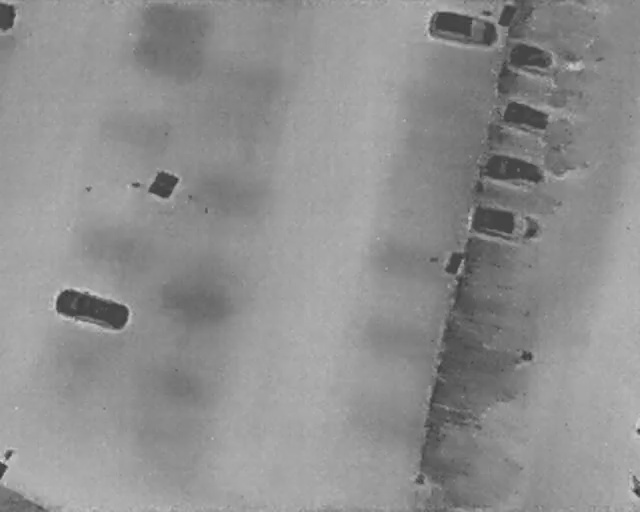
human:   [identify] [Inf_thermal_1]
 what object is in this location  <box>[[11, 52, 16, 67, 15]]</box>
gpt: <ref>1 medium car at the left</ref>